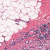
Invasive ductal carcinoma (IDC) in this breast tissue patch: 1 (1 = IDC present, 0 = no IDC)